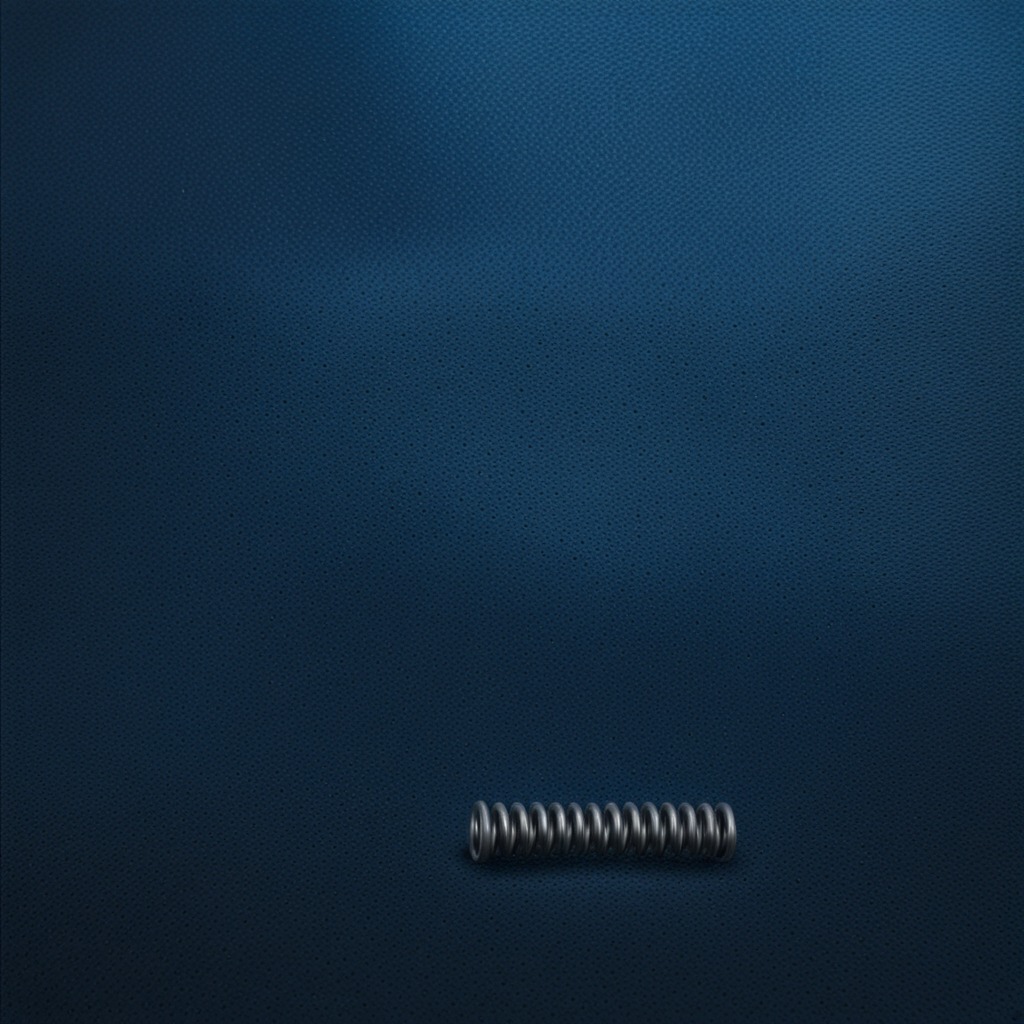
A coiled metal spring is lying on the granite tabletop.